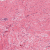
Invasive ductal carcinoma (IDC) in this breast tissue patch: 0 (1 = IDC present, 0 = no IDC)